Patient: sex F, age 58
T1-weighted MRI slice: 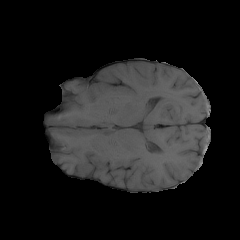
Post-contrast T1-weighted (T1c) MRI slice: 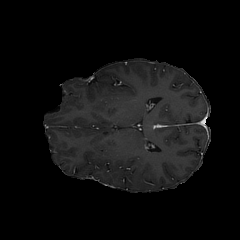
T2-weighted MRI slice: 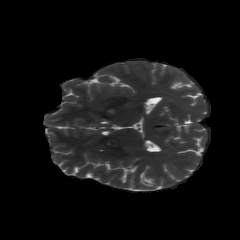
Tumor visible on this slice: no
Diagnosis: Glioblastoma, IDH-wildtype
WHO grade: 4